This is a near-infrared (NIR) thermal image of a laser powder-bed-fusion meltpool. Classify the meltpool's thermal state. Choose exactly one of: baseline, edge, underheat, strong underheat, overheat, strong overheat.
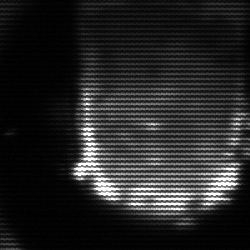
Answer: baseline